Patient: sex M, age 81
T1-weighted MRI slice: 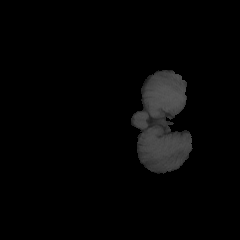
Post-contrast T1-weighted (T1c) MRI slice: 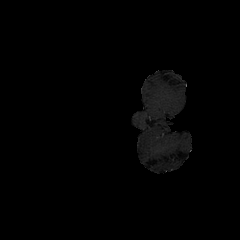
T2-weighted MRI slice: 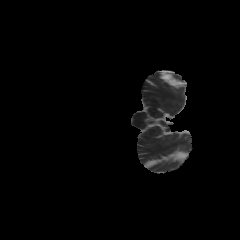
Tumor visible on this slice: no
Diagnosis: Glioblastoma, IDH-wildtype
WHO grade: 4